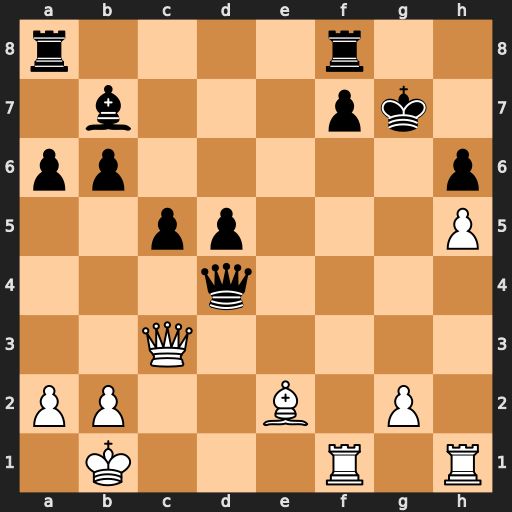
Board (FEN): r4r2/1b3pk1/pp5p/2pp3P/3q4/2Q5/PP2B1P1/1K3R1R
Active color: w
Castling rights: -
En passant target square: -
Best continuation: Qg3+ Kh8 Rh4 Rg8 Qd6